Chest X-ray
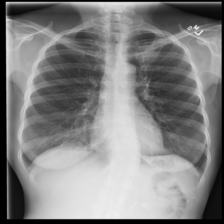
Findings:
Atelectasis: negative
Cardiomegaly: negative
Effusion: negative
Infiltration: negative
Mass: negative
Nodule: negative
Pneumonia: negative
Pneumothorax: negative
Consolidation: negative
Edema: negative
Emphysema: negative
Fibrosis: negative
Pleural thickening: negative
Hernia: negative